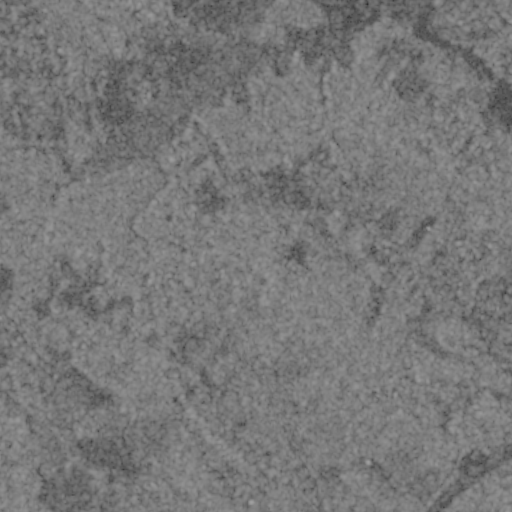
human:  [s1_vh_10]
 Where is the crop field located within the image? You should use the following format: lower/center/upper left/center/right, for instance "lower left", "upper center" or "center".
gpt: The crop field is located in the lower left of the image.
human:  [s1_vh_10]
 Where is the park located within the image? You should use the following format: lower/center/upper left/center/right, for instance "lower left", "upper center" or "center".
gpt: The park is located in the lower left of the image.
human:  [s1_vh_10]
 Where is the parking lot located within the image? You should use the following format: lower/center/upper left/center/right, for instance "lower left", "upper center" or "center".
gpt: The parking lot is located in the lower right of the image.
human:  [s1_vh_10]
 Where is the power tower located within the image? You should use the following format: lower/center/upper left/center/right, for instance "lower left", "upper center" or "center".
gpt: The power tower is located in the lower right of the image.
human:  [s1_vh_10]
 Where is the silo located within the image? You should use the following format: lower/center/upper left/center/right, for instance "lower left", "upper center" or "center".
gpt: The silo is located in the lower left of the image.
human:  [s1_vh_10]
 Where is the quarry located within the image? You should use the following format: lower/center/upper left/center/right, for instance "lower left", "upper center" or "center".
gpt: There is no quarry in the image.

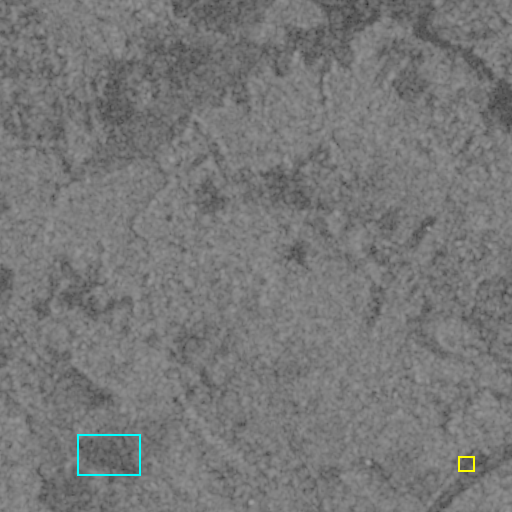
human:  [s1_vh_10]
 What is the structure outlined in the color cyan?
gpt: The structure outlined in cyan is a crop field.
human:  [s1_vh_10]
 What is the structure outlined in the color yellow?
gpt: The structure outlined in yellow is a parking lot.
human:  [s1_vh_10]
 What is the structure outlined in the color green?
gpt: There is no green outline.